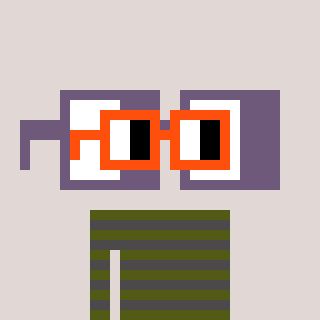
a pixel art character with square orange glasses, a glasses-shaped head and a grayscale-colored body on a warm background